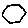
Label: hexagon